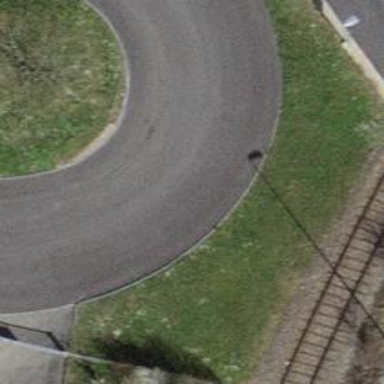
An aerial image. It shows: Asphalt driveway for service vehicles.